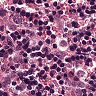
Metastatic tissue present: yes